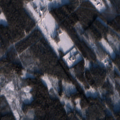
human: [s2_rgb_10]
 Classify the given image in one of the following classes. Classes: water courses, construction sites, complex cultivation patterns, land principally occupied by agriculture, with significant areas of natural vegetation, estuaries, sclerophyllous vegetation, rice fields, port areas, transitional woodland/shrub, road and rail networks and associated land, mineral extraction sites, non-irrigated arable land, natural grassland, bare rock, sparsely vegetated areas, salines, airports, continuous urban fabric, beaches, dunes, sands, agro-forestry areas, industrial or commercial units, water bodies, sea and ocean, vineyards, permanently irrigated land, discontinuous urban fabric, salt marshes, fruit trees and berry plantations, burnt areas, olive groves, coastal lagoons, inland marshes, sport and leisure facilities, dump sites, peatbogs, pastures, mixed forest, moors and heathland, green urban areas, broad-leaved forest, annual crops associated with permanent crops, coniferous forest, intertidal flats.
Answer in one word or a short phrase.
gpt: land principally occupied by agriculture, with significant areas of natural vegetation, coniferous forest, mixed forest, transitional woodland/shrub